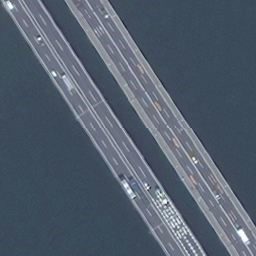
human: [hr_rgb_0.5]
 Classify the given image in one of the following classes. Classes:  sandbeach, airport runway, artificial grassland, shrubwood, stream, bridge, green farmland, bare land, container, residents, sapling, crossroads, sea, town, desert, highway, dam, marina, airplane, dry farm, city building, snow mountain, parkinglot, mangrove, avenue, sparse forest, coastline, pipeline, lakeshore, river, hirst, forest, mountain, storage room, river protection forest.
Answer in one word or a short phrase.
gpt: bridge